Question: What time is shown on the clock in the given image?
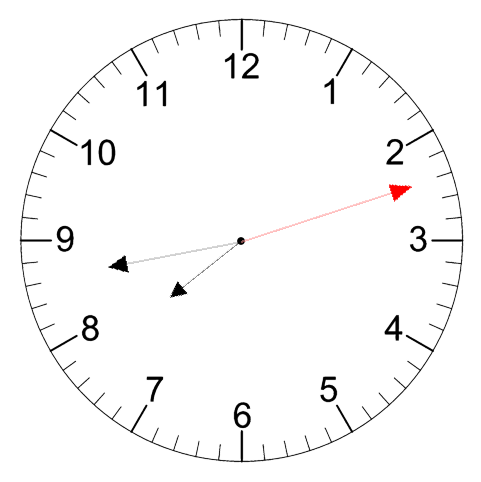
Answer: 07:43:12